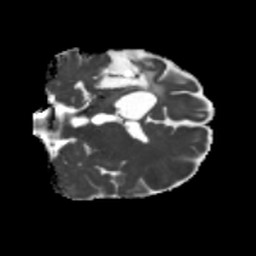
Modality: MD
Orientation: coronal
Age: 42
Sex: male
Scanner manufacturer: siemens
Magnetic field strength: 3 T
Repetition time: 5.25 s
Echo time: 0.08 s